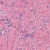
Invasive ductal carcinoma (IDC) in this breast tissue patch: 0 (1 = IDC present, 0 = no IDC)